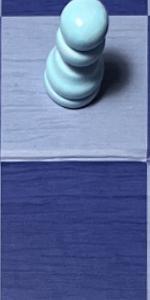
Label: Empty